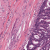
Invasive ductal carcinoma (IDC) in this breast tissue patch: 0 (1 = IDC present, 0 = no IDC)